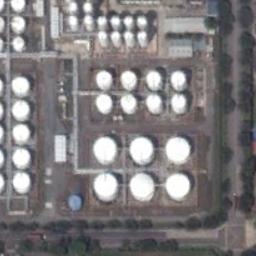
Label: storage_tank